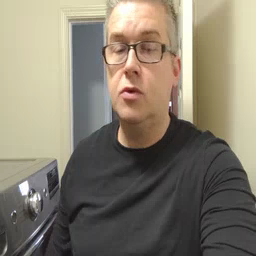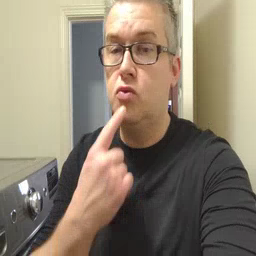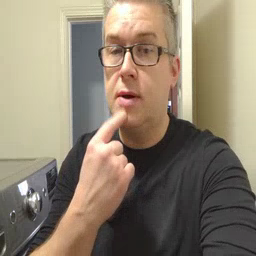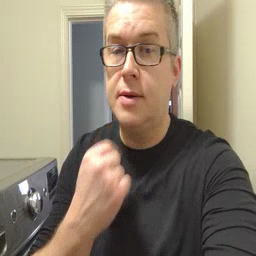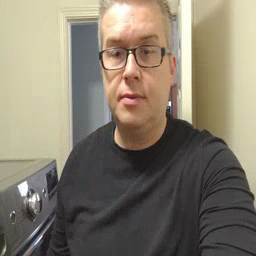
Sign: red